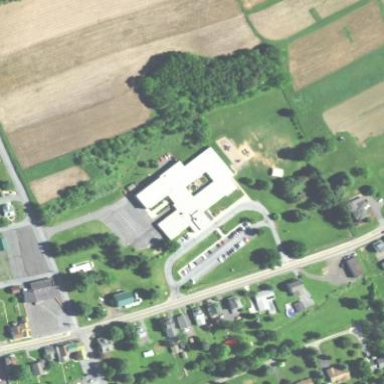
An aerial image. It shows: School building.